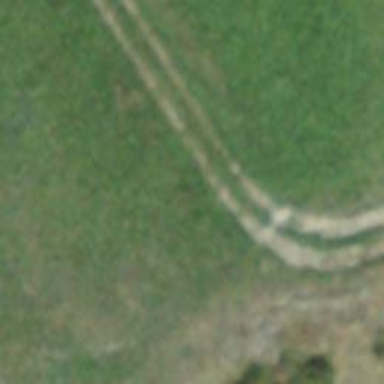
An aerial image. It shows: Track with grade 4 track type.